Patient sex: F
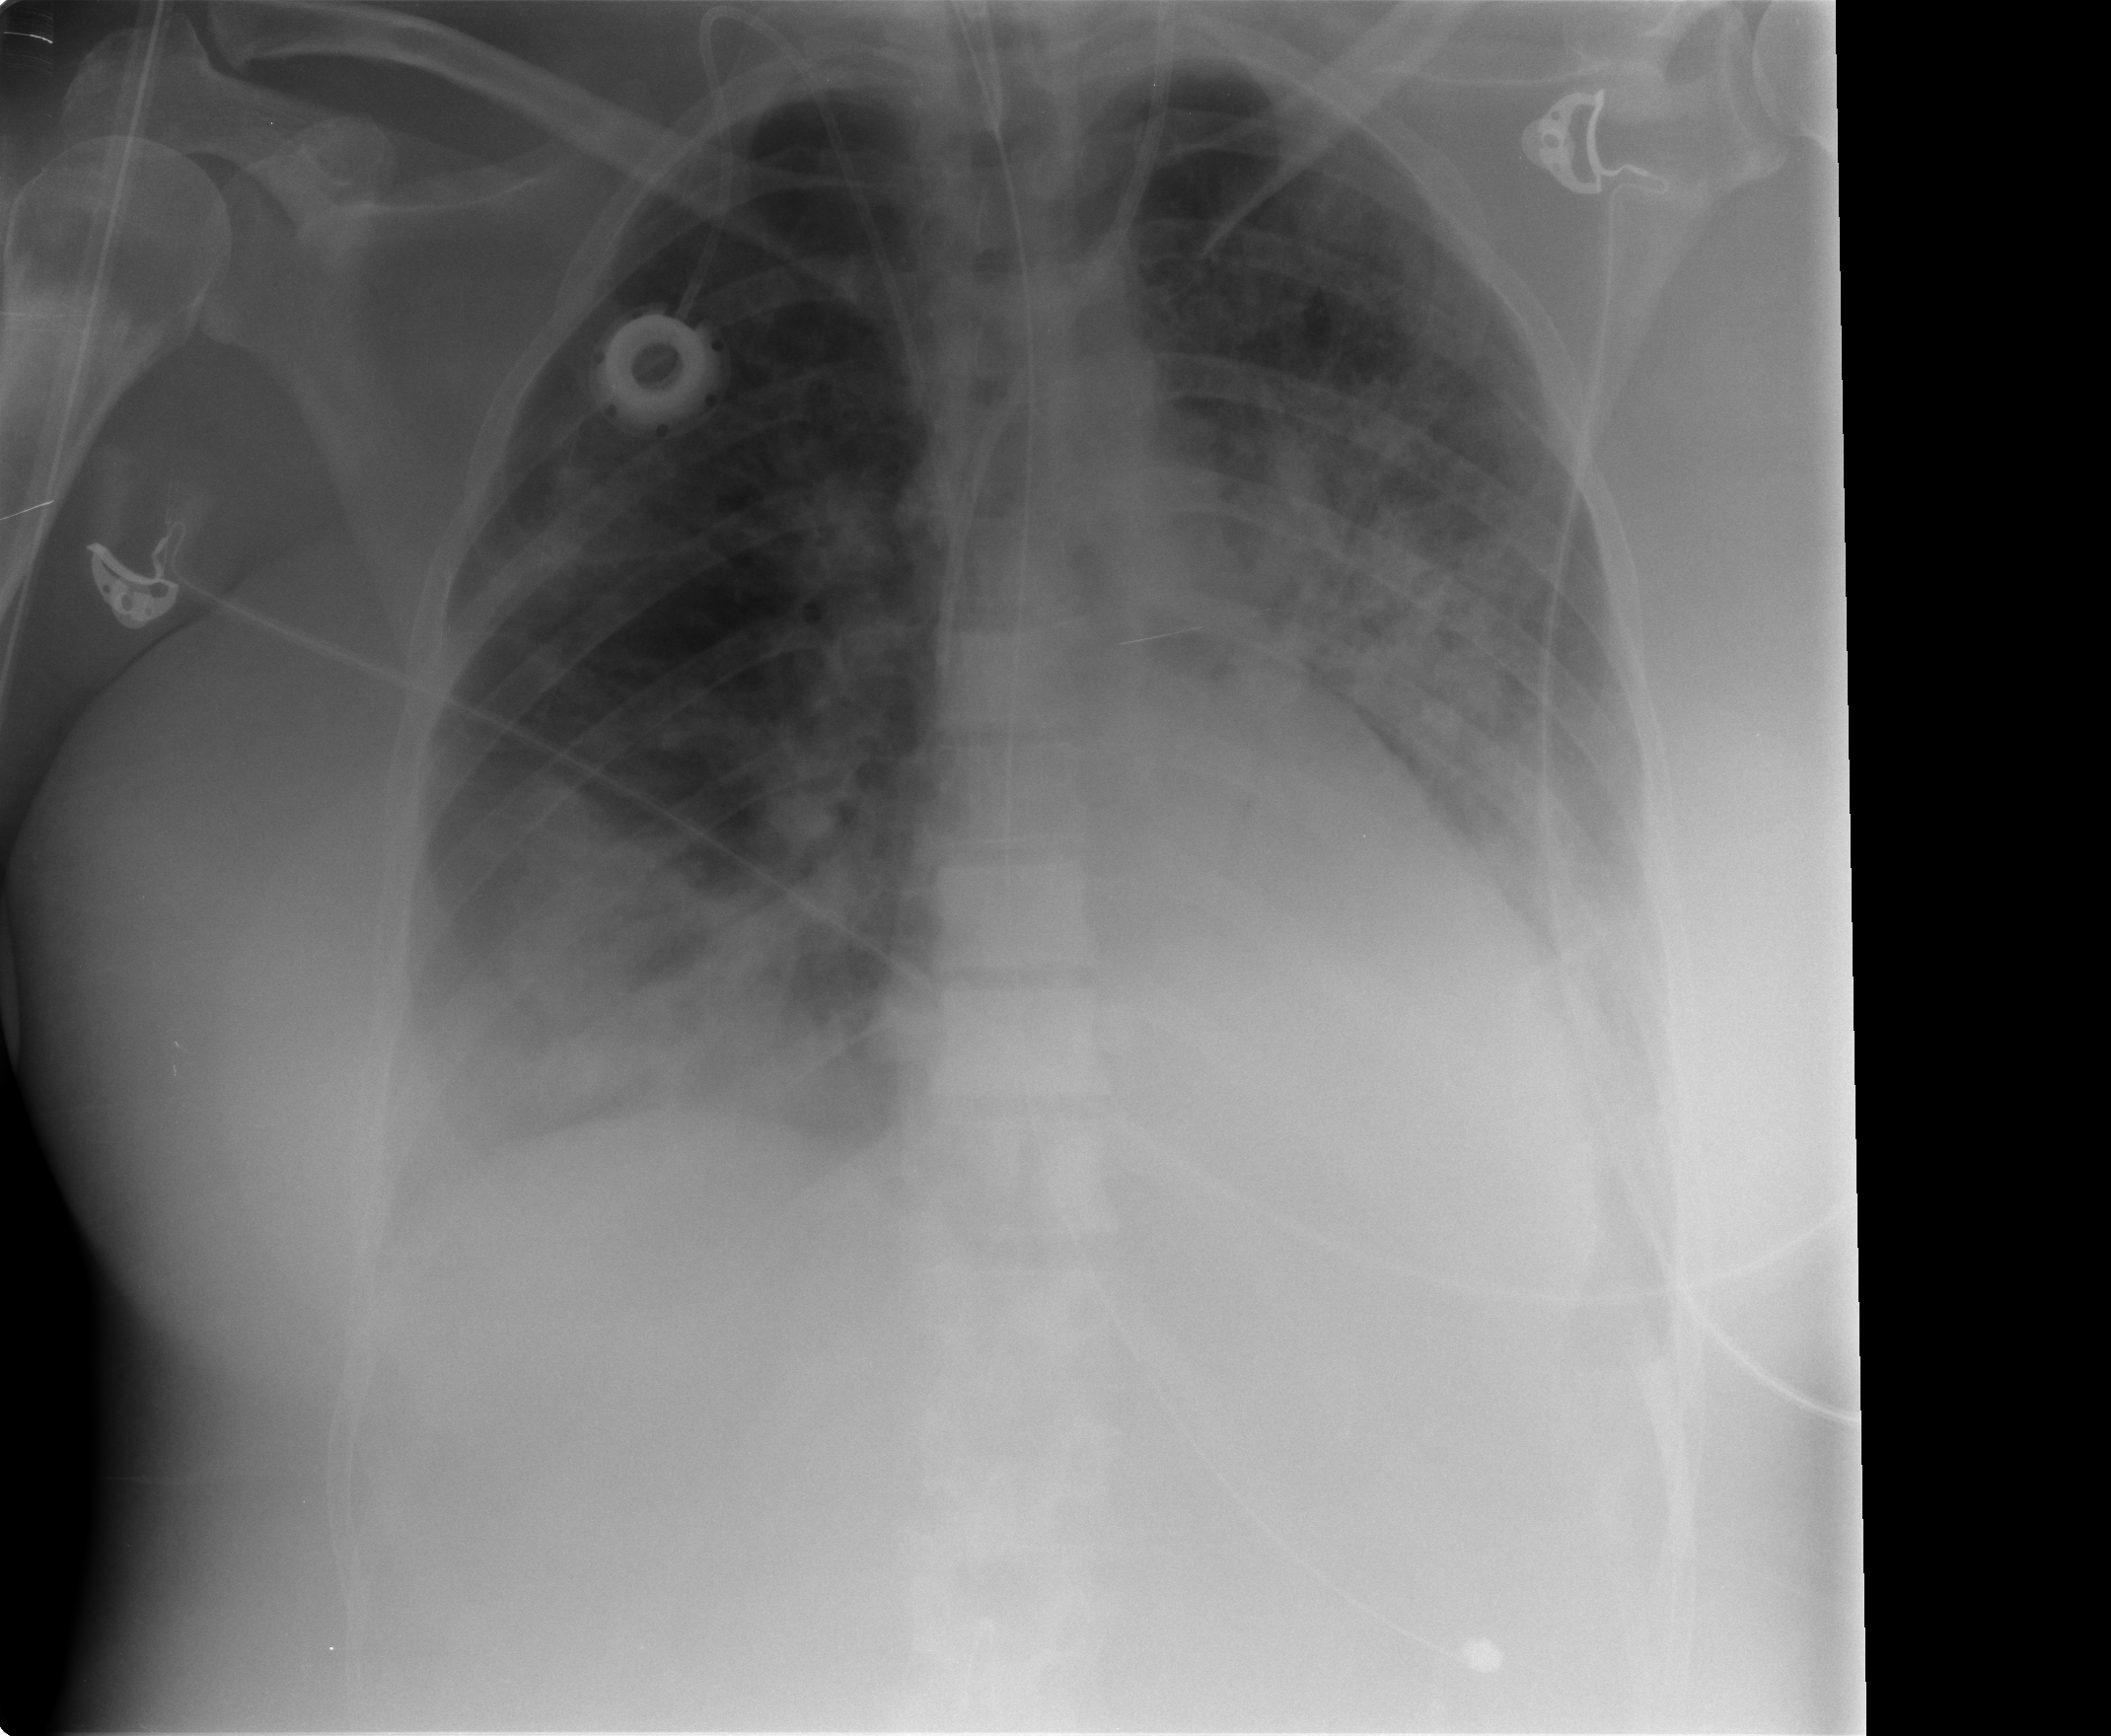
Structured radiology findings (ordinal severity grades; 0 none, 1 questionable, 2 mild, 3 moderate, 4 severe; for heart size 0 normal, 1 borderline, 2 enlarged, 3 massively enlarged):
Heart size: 2
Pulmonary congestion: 2
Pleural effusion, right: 2
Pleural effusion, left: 3
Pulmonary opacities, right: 3
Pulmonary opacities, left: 3
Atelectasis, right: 2
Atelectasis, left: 2